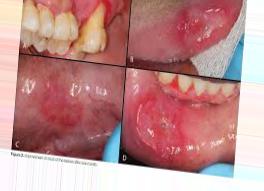
Condition: Mouth Ulcer